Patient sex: M
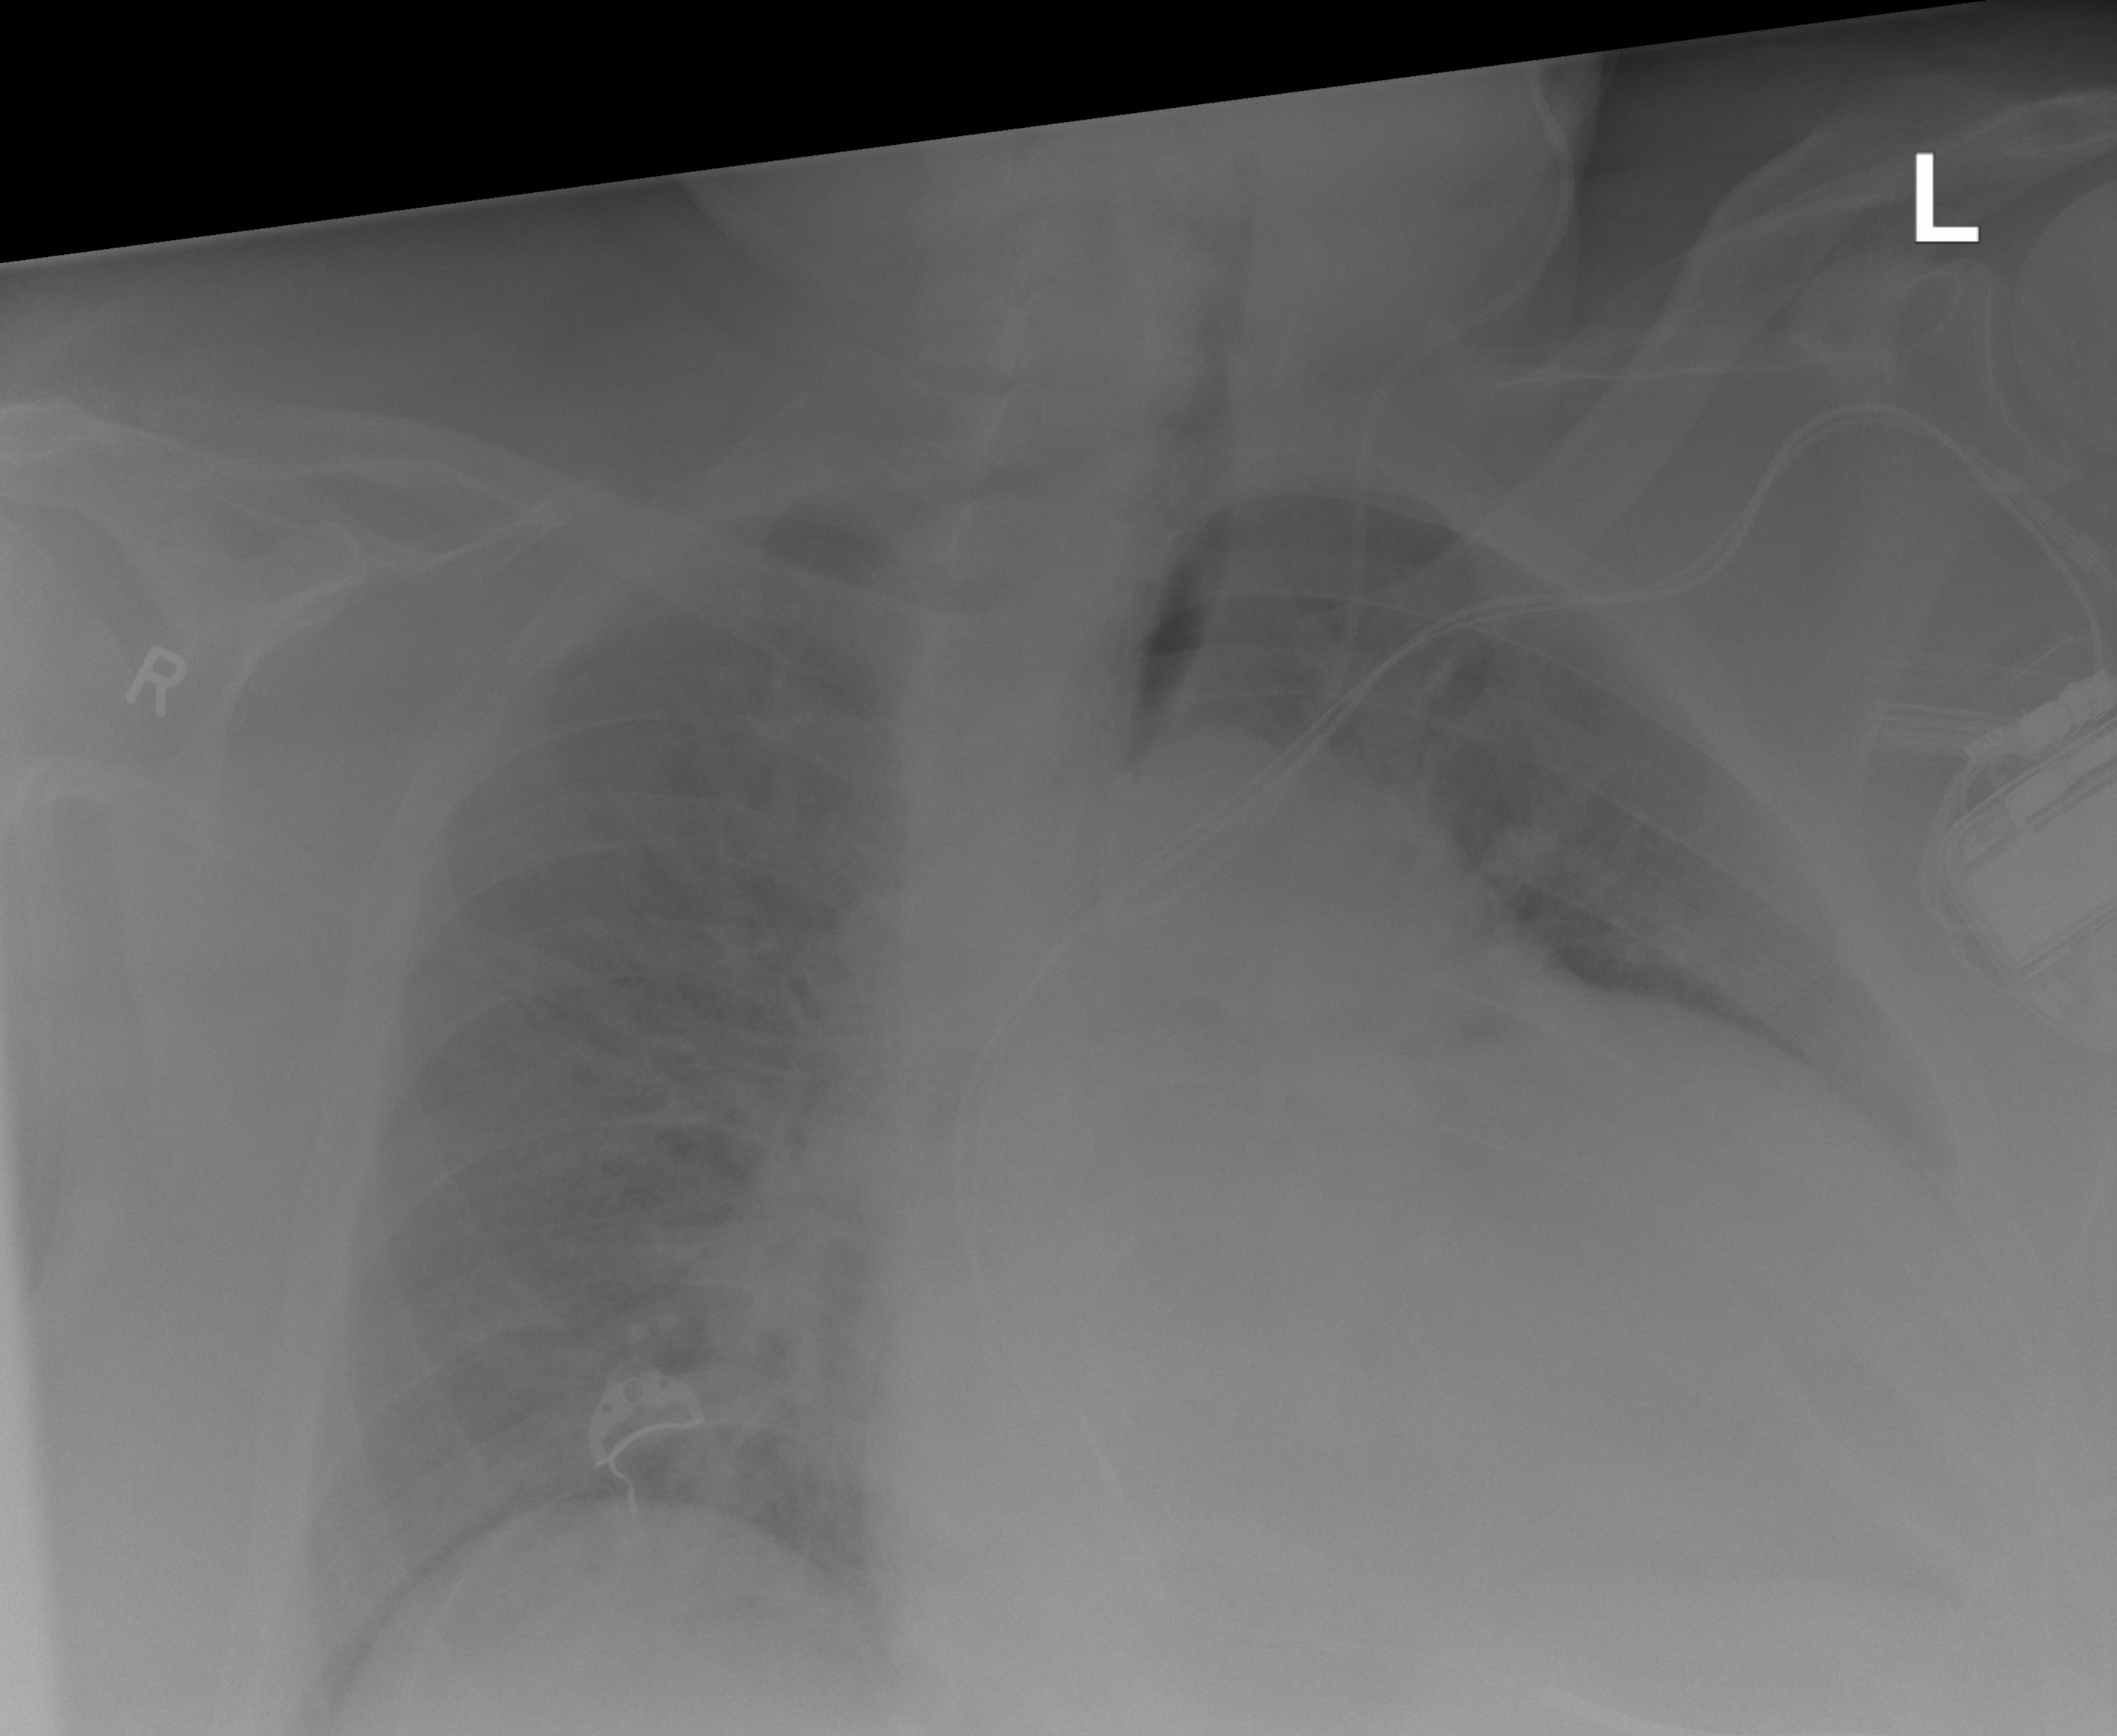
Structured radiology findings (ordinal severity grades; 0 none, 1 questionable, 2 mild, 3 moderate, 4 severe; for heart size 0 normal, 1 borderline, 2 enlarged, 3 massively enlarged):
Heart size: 3
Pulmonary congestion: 2
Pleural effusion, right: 0
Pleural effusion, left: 0
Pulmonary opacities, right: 1
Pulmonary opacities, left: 1
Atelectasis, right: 1
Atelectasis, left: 1